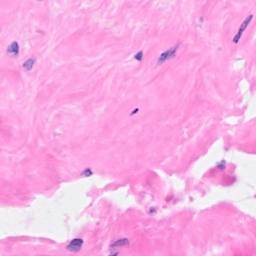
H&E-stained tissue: Breast